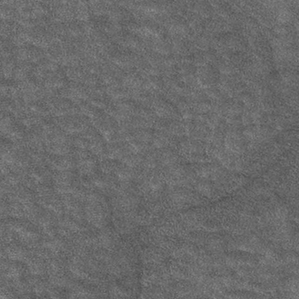
Label: frost